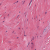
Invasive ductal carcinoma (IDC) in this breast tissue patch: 1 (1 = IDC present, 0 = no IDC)